Field crop: maize
Growth stage: 1
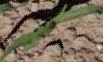
Species: maize